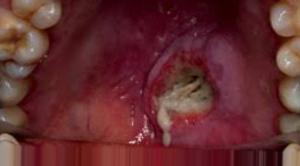
Condition: Mouth Ulcer